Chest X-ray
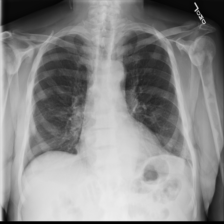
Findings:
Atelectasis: negative
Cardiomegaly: negative
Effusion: negative
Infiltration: negative
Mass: negative
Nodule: negative
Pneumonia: negative
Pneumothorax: negative
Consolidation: negative
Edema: negative
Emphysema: negative
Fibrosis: negative
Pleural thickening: negative
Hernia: negative